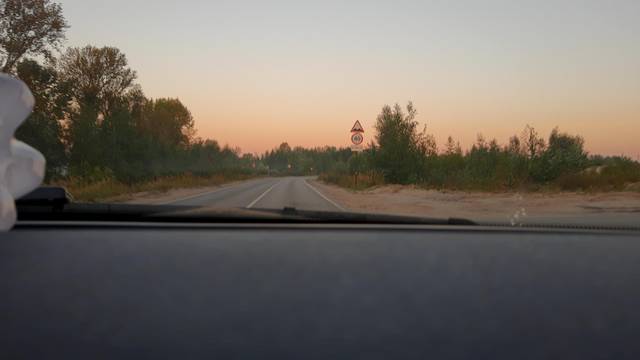
Region: Russia
Coordinates: 56.349, 44.066